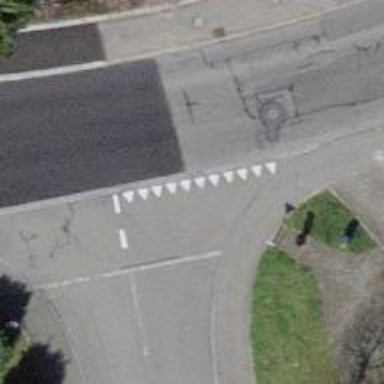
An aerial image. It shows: Marked road crossing.